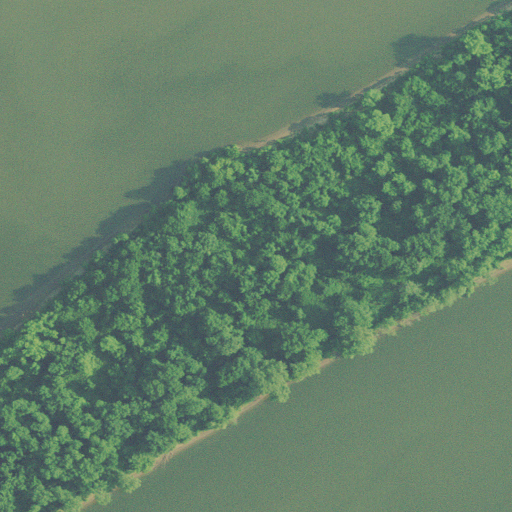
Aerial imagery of island in West Virginia named Muskingum Island containing open water, deciduous forest, and mixed forest